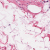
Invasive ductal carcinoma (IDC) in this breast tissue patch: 0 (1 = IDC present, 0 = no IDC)